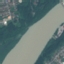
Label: River